Question: I have a table with one row in a docx file and I want to add some rows. For the first existing row I set the GridSpan to 3. In the next one I want add a row only with two cell, then I have the result as on the picture. How can I fix the new row width to the table width? The same I want to do, when I add only a one cell in the new row.

My code:
'''
private static TableRow AddRow(WordprocessingDocument docx, Table tbl, int cellsQuantity)
{
TableRow newRow = new TableRow();
var firstCell = tbl.Descendants<TableRow>().First()
.Descendants<TableCell>().First();
firstCell.Append(new TableCellProperties(new GridSpan() { Val = 3 }));
for (int i = 0, max = cellsQuantity; i < max; i++)
{
// TableCellProperties tcp = new TableCellProperties(new TableCellWidth() { Width = firstCell.TableCellProperties.TableCellWidth.Width, Type = firstCell.TableCellProperties.TableCellWidth.Type });
TableCell cell = new TableCell(new Paragraph(new Run(new Text("test"))));
newRow.AppendChild(cell);
}
tbl.Append(newRow);
return newRow;
}
'''
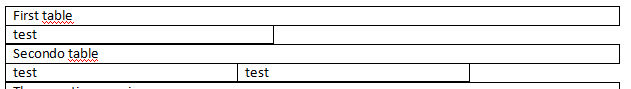
Answer: Ok, I thing I got it :)
'''
private static TableRow AddRow(WordprocessingDocument docx, Table tbl, int cellsQuantity)
{
TableRow newRow = new TableRow();
var grid = tbl.Descendants<TableGrid>().First();
var firstCell = tbl.Descendants<TableRow>().First()
.Descendants<TableCell>().First();
firstCell.Append(new TableCellProperties(new GridSpan() { Val = 4 }));
int ind = 0;
int[] widthPerColumn = new int[] { 3070, 1536, 1535, 3071 };
grid.Descendants<GridColumn>().ToList().ForEach(x =>
{
x.Width = widthPerColumn[ind++].ToString();
});
int[] gridSpan = null;
switch (cellsQuantity)
{
case 4:
gridSpan = new int[] { 1, 1, 1, 1 };
break;
case 3:
gridSpan = new int[] { 1, 2, 1 };
break;
case 2:
gridSpan = new int[] { 2, 2 };
break;
case 1:
gridSpan = new int[] { 4 };
break;
default:
throw new InvalidOperationException("The cellsQuantity variable must have a value from [1,4] range");
}
for (int i = 0, max = cellsQuantity; i < max; i++)
{
TableCellProperties tcp = new TableCellProperties(new GridSpan() { Val = gridSpan[i] });
TableCell cell = new TableCell(tcp, new Paragraph(new Run(new Text("test"))));
newRow.AppendChild(cell);
}
tbl.Append(newRow);
return newRow;
}
'''